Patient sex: M
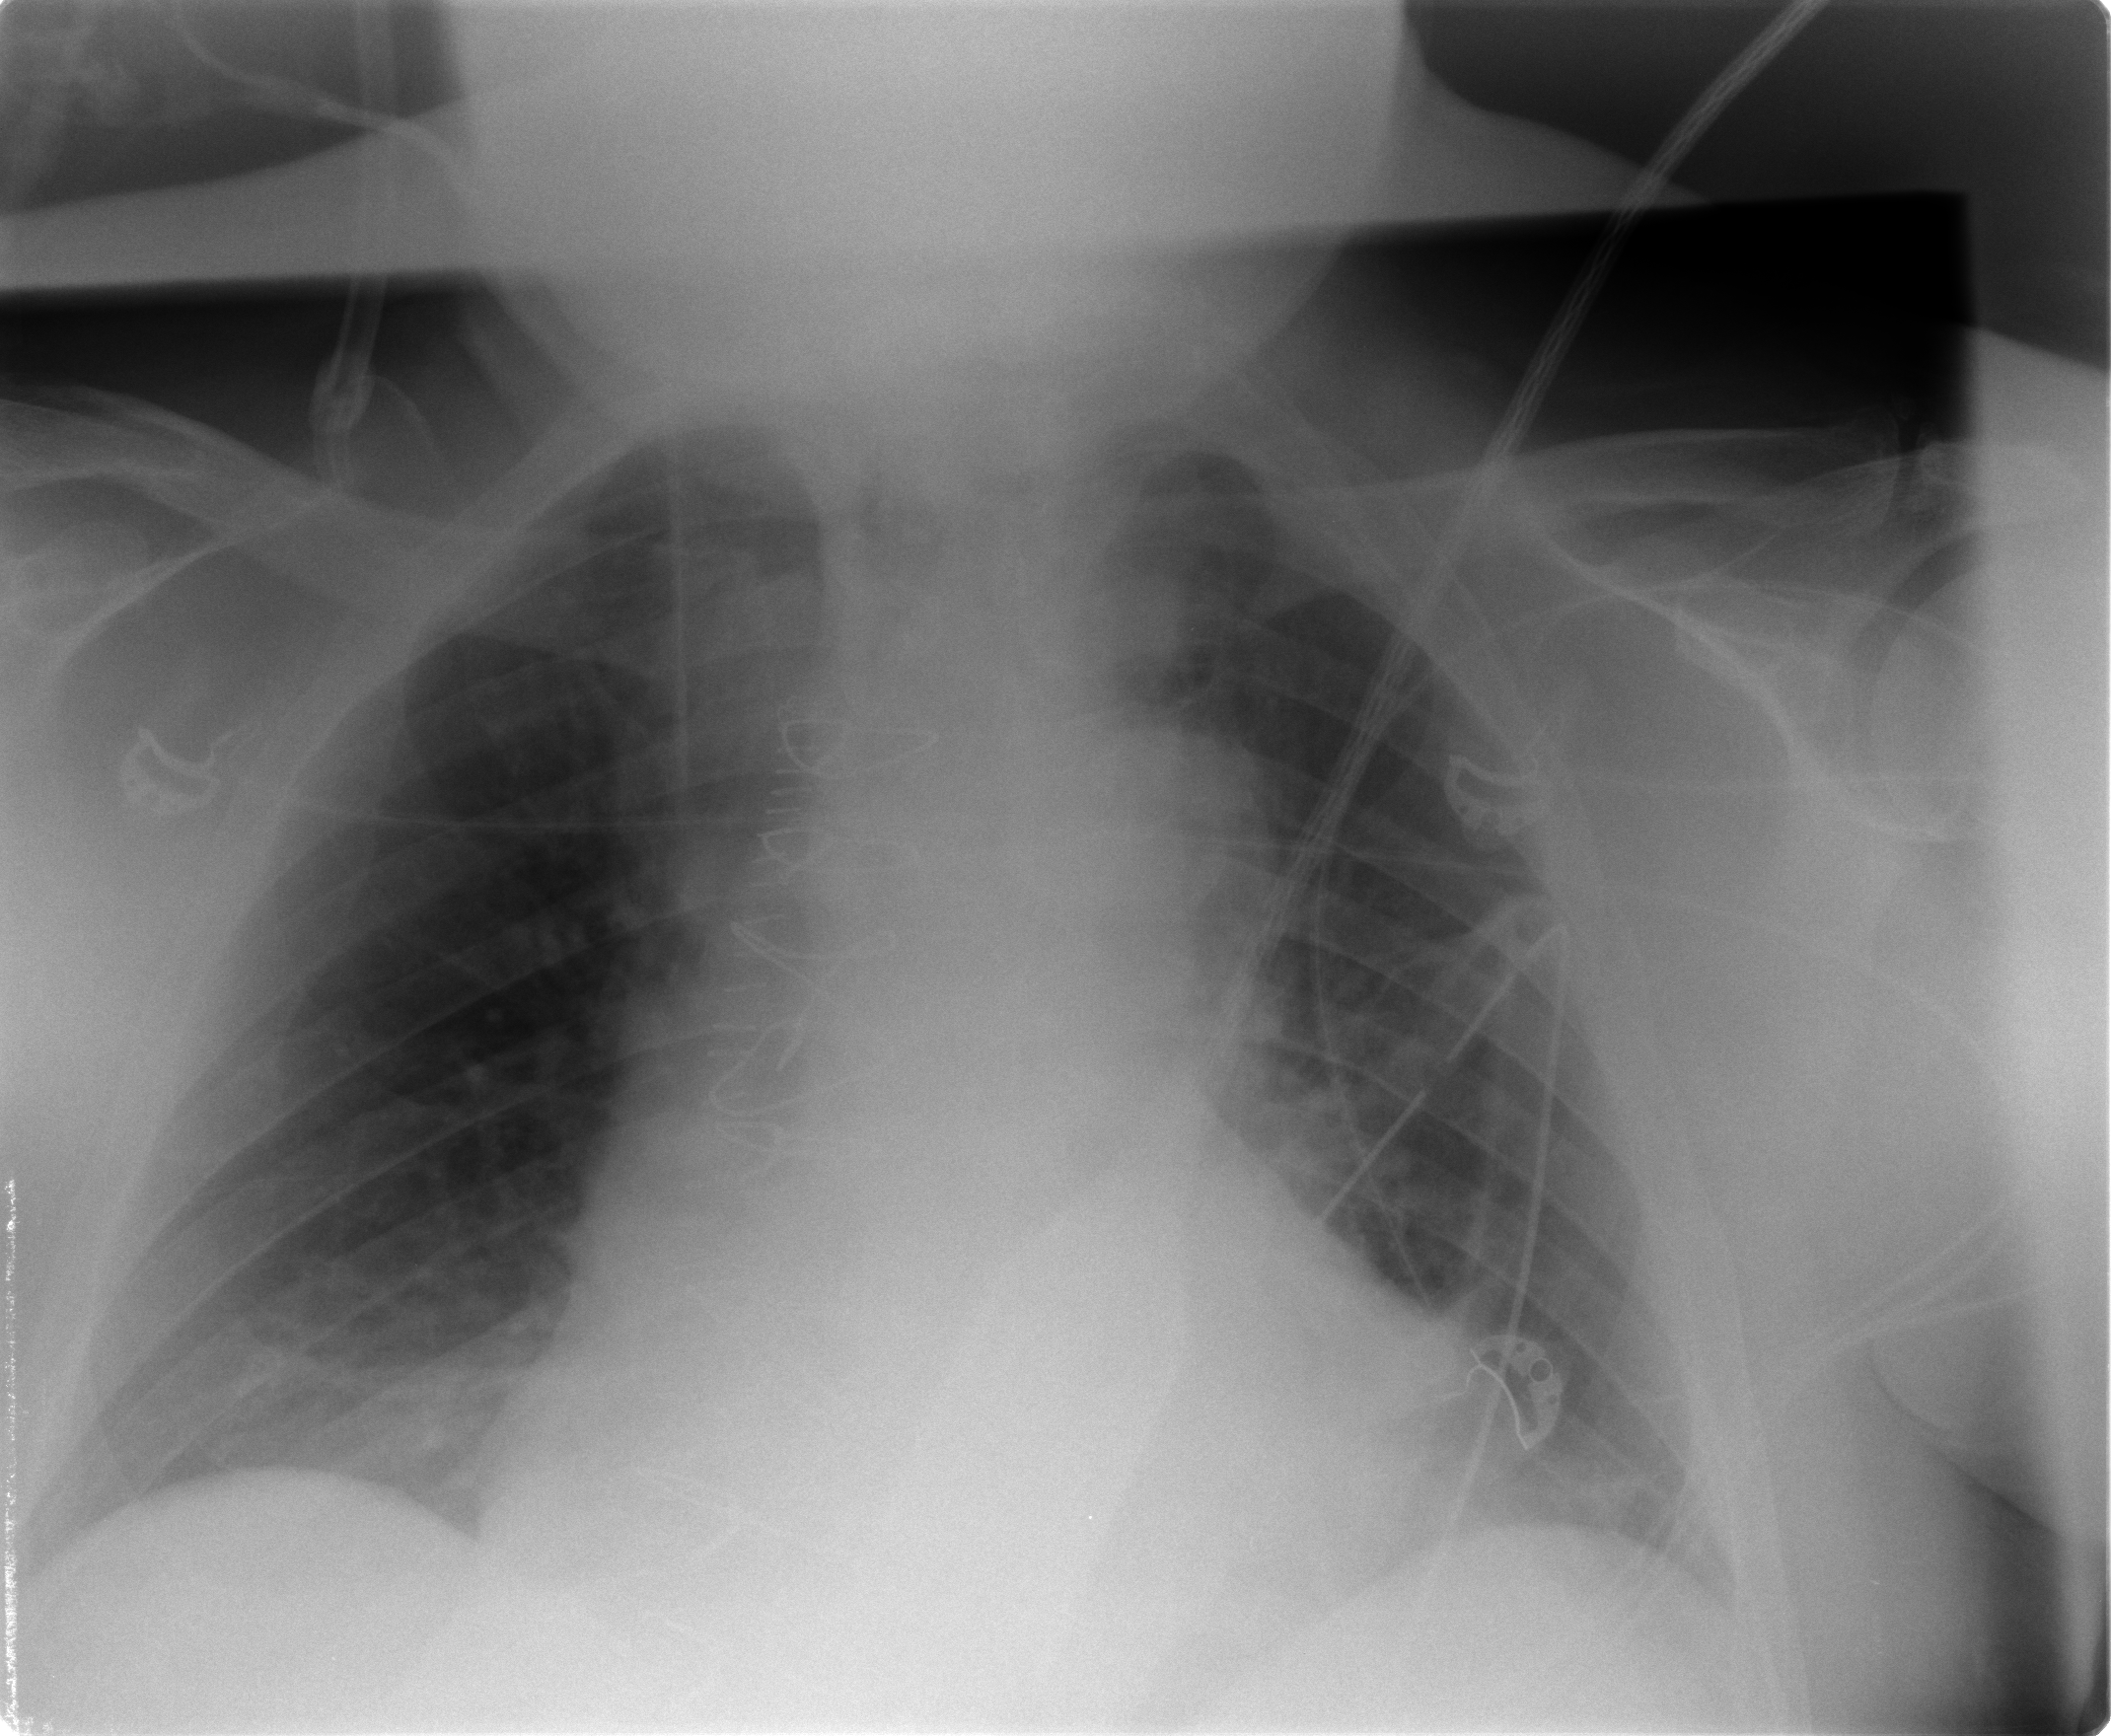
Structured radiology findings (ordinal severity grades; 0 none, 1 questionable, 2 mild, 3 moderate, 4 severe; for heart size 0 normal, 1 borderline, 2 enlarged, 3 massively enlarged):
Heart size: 1
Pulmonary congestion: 1
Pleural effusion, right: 0
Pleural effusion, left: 0
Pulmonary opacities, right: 0
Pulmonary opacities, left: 0
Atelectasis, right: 1
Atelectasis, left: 2